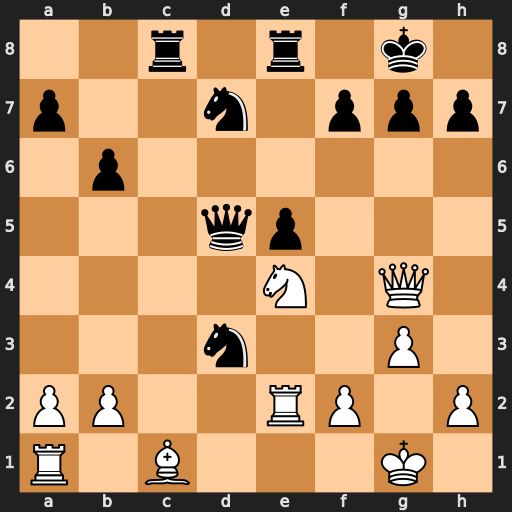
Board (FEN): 2r1r1k1/p2n1ppp/1p6/3qp3/4N1Q1/3n2P1/PP2RP1P/R1B3K1
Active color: w
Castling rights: -
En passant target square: -
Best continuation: Bh6 g6 Qxd7 Qxd7 Nf6+ Kh8 Nxd7